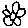
Label: flower